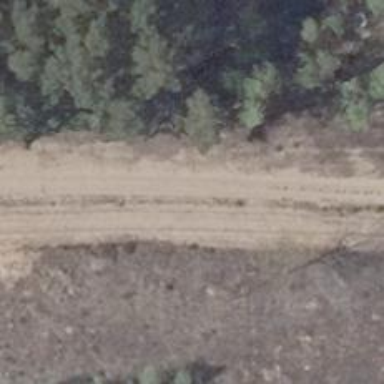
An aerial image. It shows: Sandy track with grade 4 tracktype.